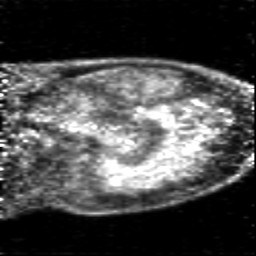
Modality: PET
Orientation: sagittal
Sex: male
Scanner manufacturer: siemens